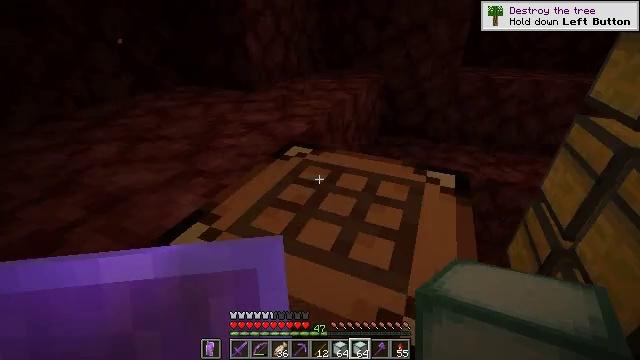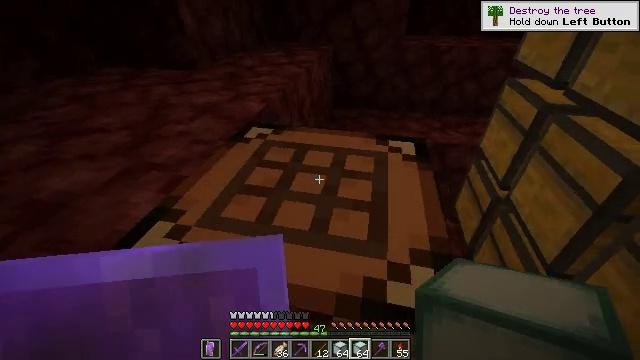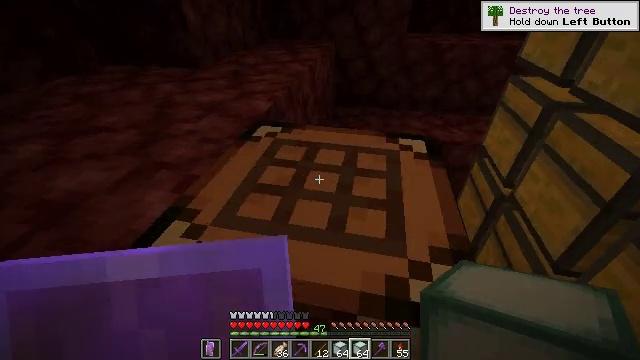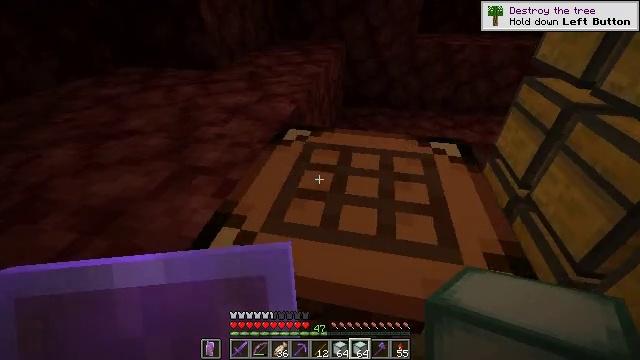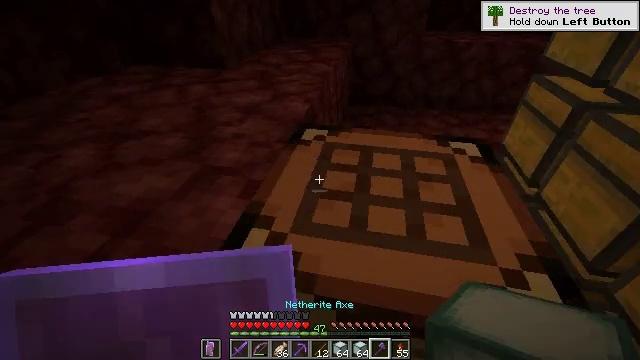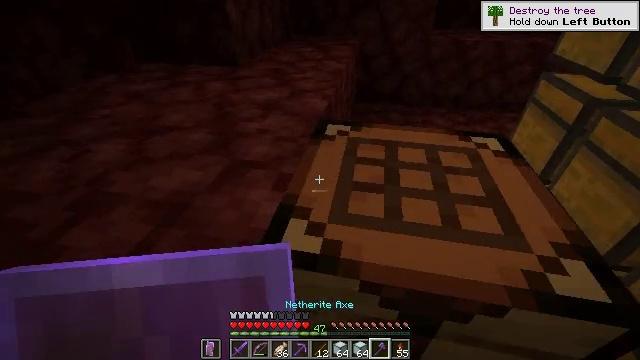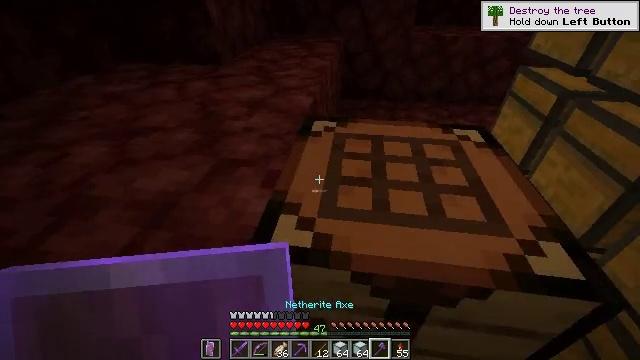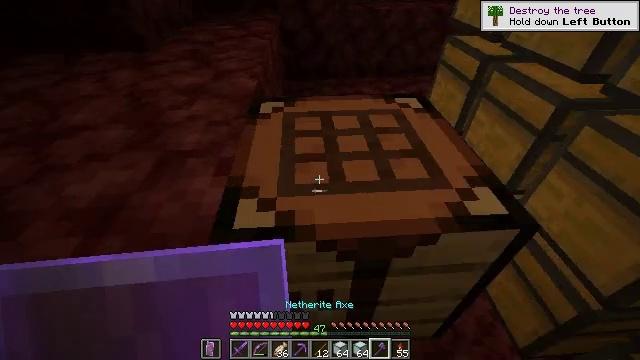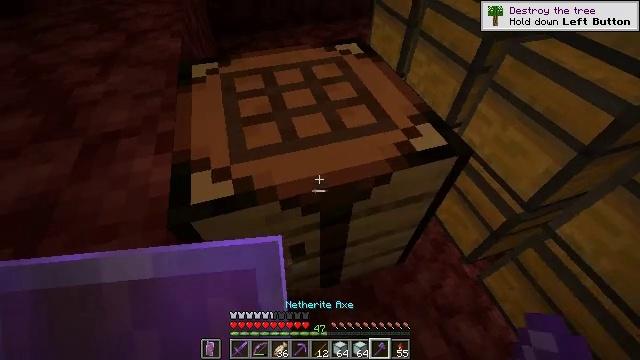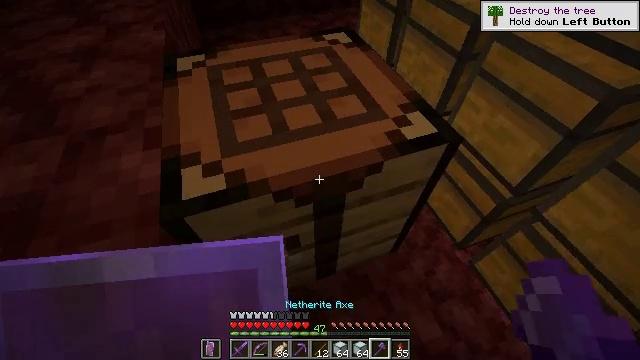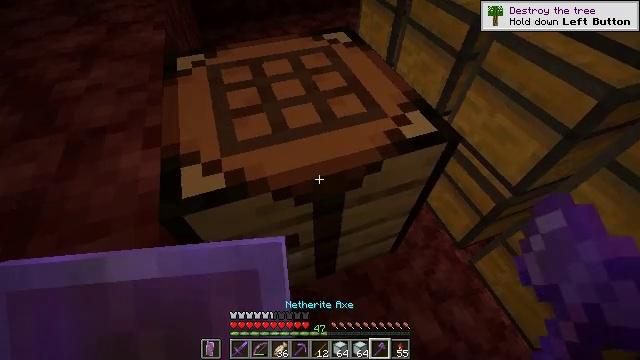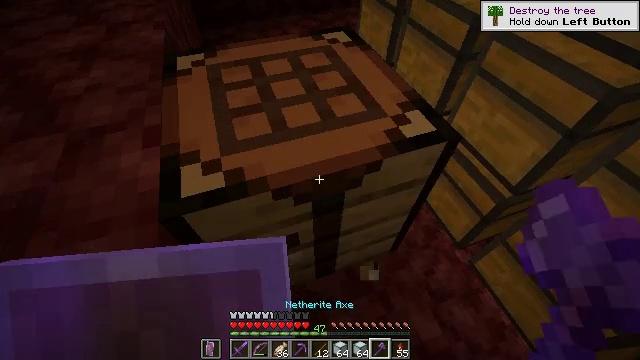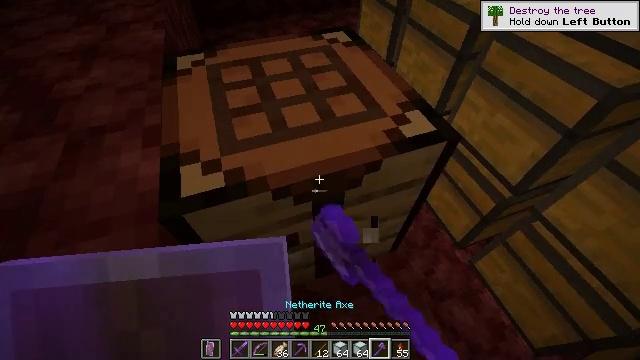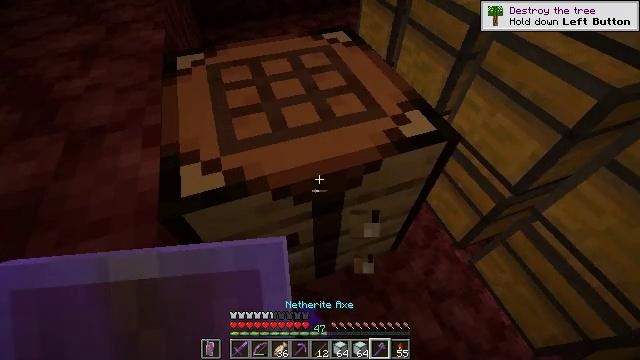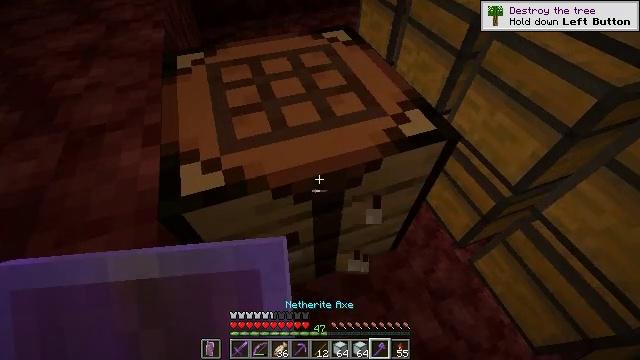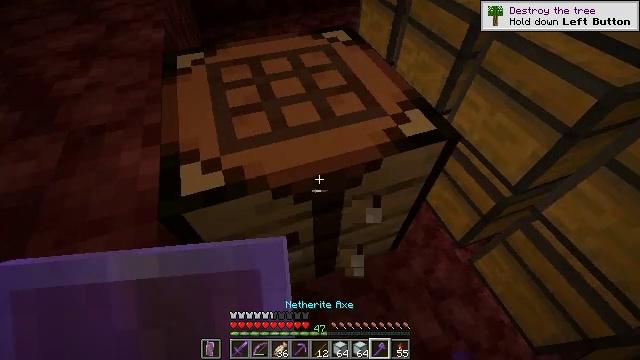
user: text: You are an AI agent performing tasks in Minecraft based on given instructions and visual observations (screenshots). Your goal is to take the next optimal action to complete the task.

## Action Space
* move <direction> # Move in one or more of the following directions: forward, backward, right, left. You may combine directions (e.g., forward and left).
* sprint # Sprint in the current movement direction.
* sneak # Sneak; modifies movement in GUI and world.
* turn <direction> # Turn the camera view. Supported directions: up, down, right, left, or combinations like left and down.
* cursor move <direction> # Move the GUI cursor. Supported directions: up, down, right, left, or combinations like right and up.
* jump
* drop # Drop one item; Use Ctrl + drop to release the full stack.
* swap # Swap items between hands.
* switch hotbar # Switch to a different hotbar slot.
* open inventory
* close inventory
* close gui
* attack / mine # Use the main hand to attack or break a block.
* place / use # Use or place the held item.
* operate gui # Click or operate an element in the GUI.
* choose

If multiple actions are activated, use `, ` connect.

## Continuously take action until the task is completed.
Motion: motion action
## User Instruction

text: Put back the crafting table.
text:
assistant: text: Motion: turn right and down
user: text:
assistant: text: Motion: move left
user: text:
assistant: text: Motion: move left
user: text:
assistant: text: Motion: move left
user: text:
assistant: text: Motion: move left
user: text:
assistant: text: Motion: turn right
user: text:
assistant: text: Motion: turn right and down
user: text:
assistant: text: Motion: turn right and down
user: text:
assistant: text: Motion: turn right and down
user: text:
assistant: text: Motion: no_op
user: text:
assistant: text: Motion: attack / mine
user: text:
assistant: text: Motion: attack / mine
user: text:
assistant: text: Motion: attack / mine
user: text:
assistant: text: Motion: attack / mine
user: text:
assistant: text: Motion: attack / mine
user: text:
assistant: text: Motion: attack / mine
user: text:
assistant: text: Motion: move forward, attack / mine
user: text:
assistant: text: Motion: move forward
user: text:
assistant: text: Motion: move forward
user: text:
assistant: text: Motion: move forward
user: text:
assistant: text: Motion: move forward, attack / mine
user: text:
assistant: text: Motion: move forward, turn left and down, attack / mine
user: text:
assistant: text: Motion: move forward, turn left and down, attack / mine
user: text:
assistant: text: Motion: turn left and down, attack / mine
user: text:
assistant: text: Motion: attack / mine
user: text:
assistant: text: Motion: turn left
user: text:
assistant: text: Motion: turn left and up
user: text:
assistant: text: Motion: no_op